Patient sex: M
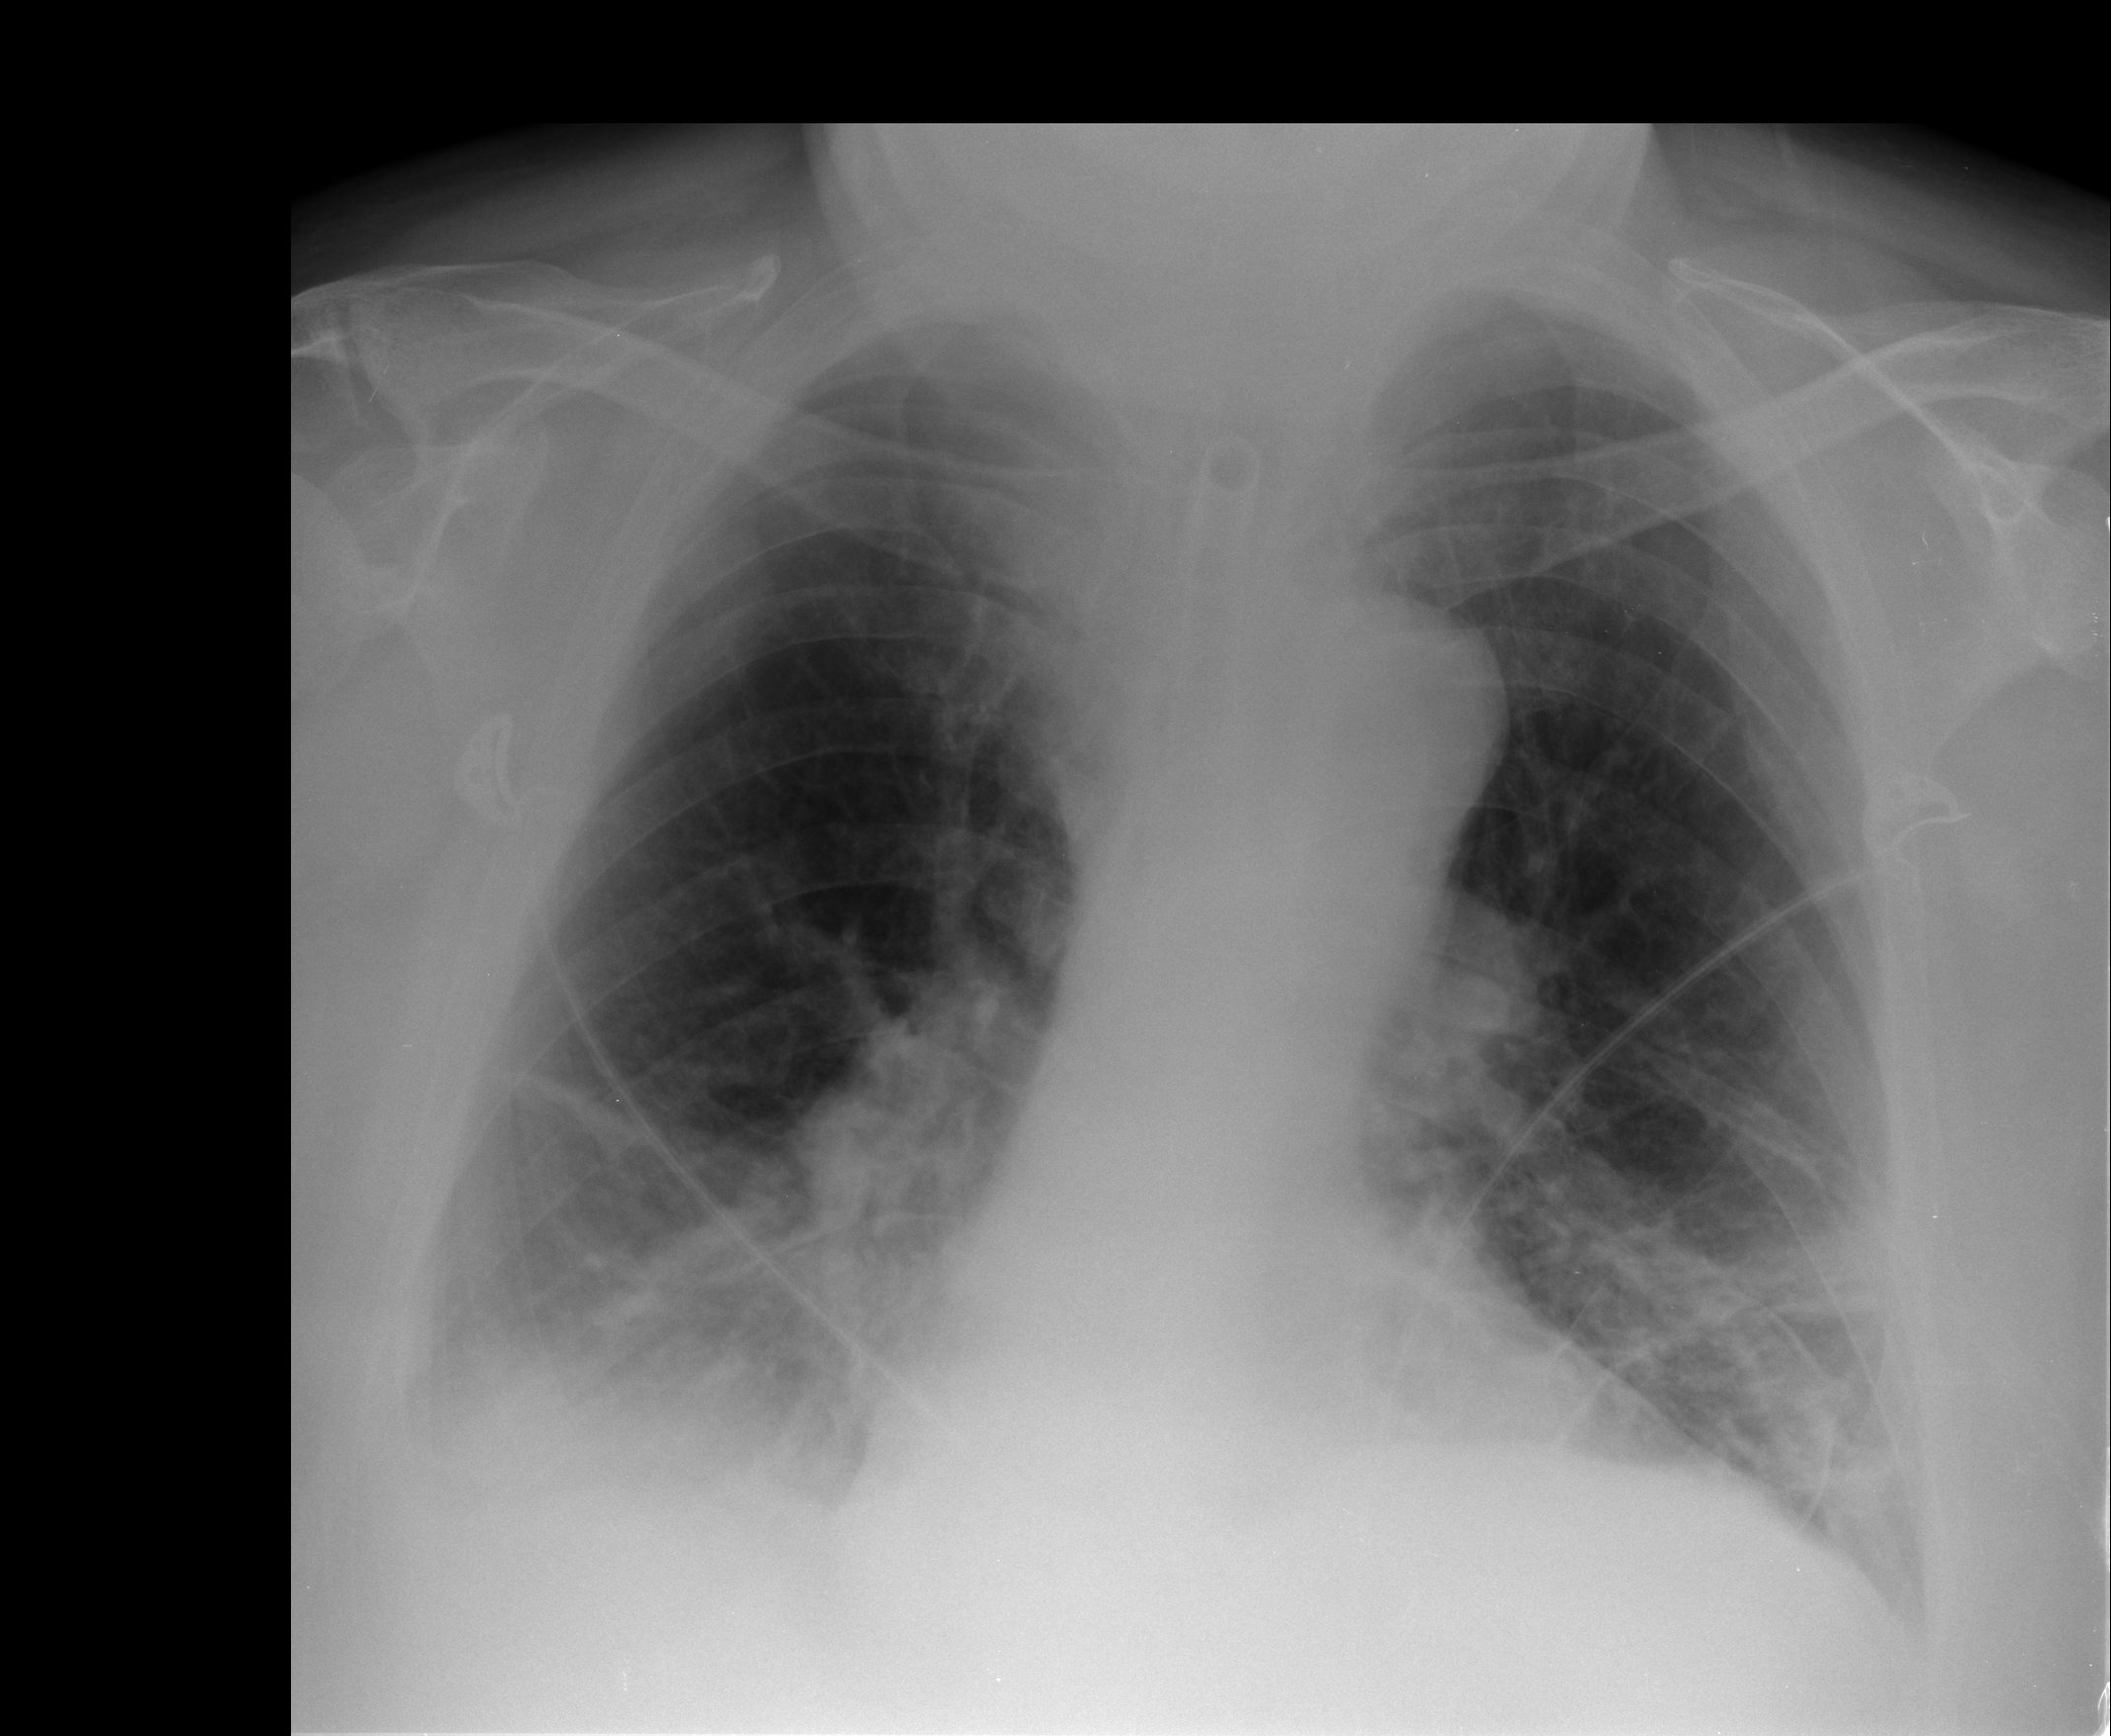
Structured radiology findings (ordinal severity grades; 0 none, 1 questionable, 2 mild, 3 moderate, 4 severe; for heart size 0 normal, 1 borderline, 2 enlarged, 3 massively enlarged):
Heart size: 2
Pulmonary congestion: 2
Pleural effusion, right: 3
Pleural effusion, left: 2
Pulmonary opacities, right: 2
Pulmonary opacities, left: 0
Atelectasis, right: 2
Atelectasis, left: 2